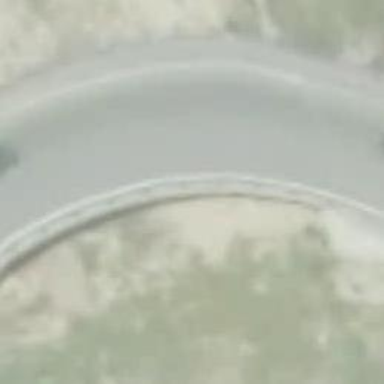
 which forms roundabout at the junction."